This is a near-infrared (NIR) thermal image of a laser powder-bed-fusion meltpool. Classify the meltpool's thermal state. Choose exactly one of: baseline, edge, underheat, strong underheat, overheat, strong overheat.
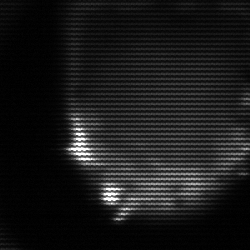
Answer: edge